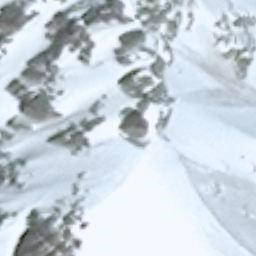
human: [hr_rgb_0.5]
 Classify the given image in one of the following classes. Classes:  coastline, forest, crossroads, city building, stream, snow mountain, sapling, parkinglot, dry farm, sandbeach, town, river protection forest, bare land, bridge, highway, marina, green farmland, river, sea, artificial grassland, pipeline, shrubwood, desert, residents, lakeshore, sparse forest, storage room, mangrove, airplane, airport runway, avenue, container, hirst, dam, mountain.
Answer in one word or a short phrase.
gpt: snow mountain